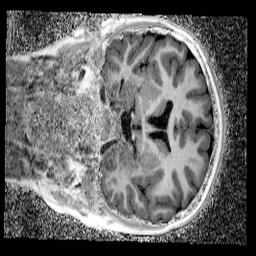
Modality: UNIT1_denoised
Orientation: coronal
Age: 9
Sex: male
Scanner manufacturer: siemens
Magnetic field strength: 3 T
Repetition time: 4 s
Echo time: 0.00299 s